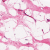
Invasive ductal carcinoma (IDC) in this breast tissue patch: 0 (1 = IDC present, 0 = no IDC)